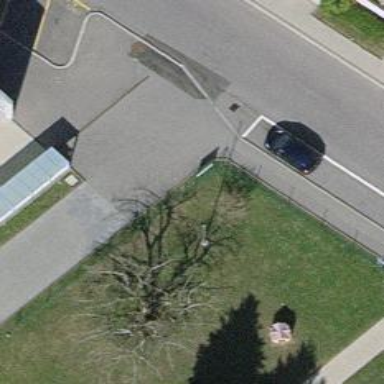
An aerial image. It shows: Urban tree with evergreen needle-leaved foliage.